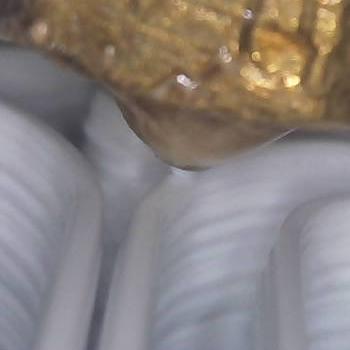
Flow rate: 94%